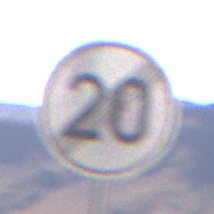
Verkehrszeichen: EndeGeschwindigkeit20
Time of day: MorningAfternoon
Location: Outdoor (Nature)
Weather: Clear
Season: NotSpecified
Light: Natural